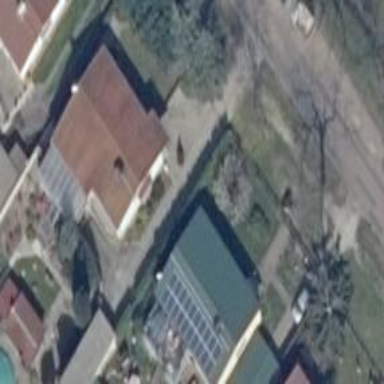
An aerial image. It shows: Residential building.